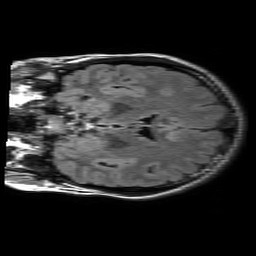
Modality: FLAIR
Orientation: coronal
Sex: female
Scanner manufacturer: philips
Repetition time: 11 s
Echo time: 0.125 s